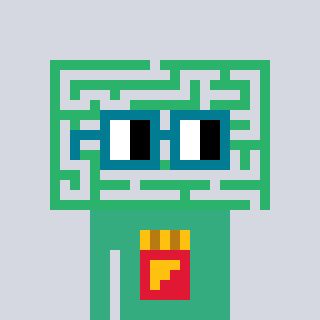
a pixel art character with square dark green glasses, a maze-shaped head and a teal-colored body on a cool background